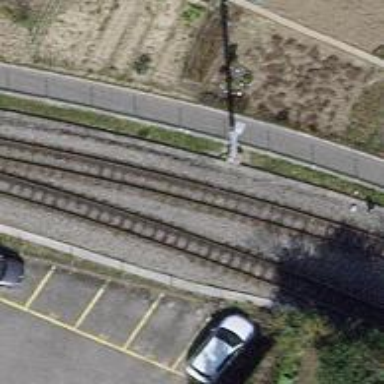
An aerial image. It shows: Narrow-gauge railway track with electrified contact line. The railway has one track.